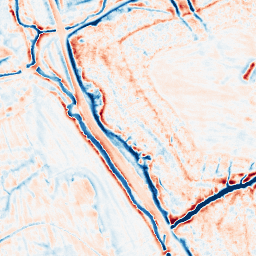
Category: edge_preserving
Decomposition family: bilateral
Decomposition parameters: d: 15
sigma_color: 150
sigma_space: 75
Upsampling method: edge_directed
Upsampling parameters: scale: 2
Upsampling scale: 2